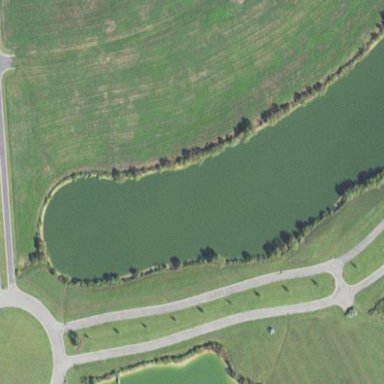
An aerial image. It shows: Water hazard on golf course.